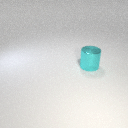
large cyan metal cylinder